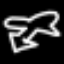
Label: airplane